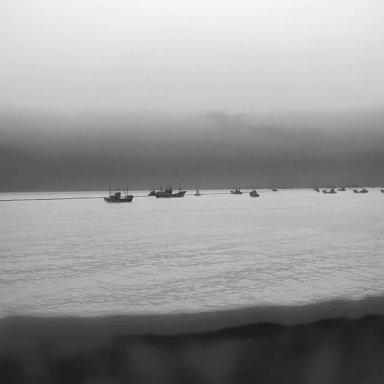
There are 12 objects shown in the infrared image, including ten bulk_carriers, and two sailboats.